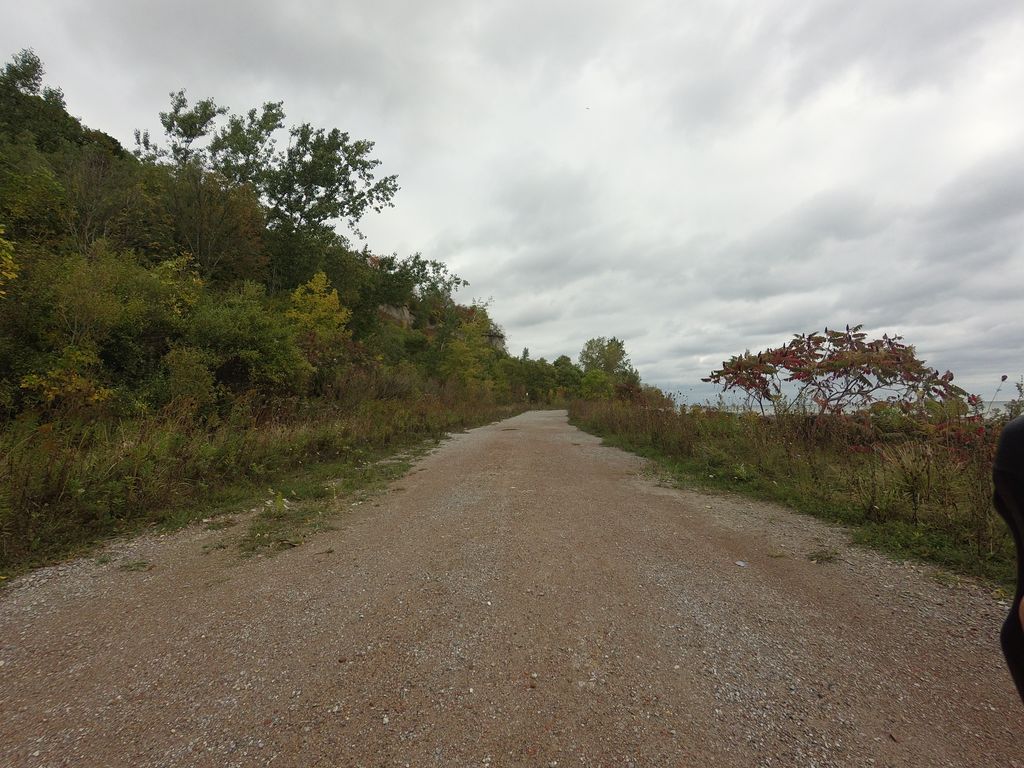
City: toronto